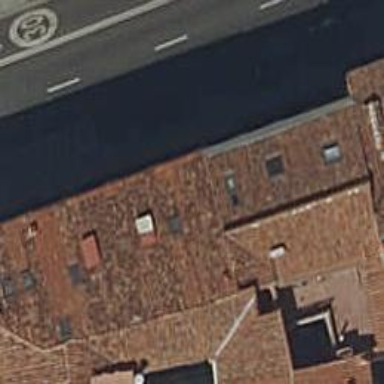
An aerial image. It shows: Restaurant.